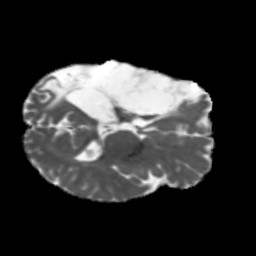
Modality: MD
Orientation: axial
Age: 40
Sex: male
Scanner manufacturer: siemens
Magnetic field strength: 3 T
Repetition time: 5.47 s
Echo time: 0.0854 s